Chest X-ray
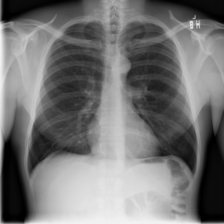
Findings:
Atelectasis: negative
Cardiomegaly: negative
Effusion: negative
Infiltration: negative
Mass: negative
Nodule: negative
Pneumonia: negative
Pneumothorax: negative
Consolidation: negative
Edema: negative
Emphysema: negative
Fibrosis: negative
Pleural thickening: negative
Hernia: negative